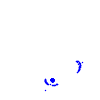
Particle: kaon